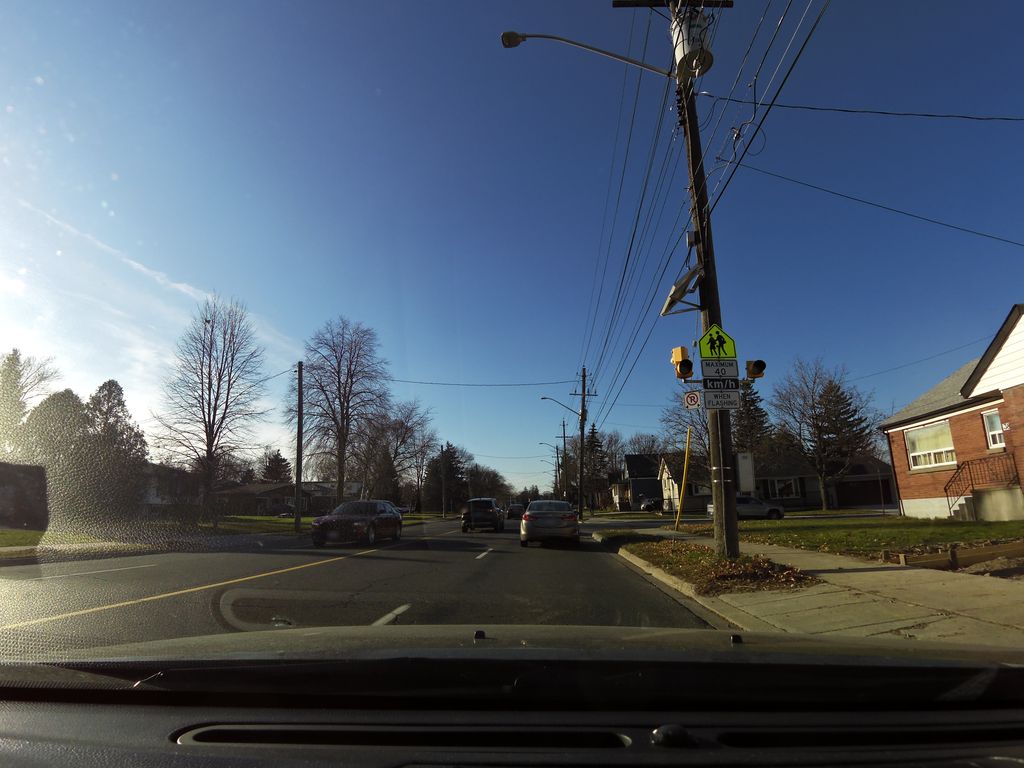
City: hamilton